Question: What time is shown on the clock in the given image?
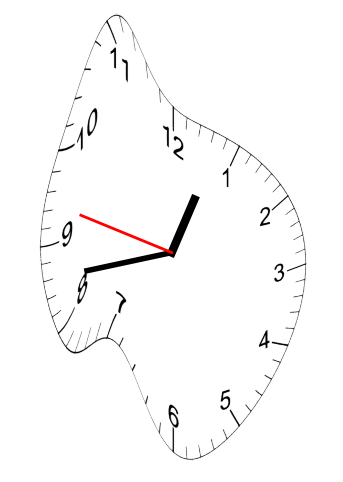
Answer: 12:42:47